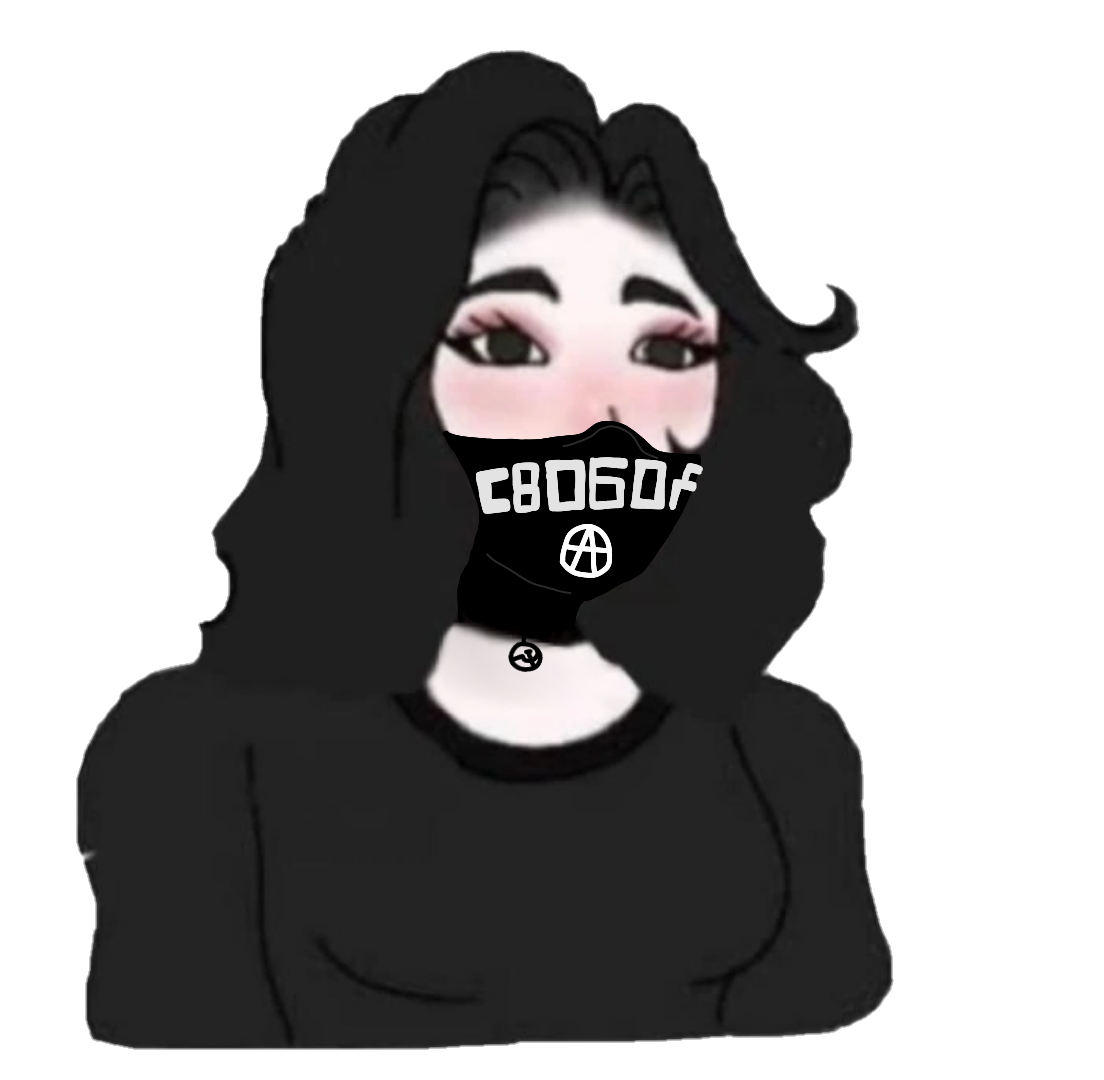
Label: 5_Doomer_Girl